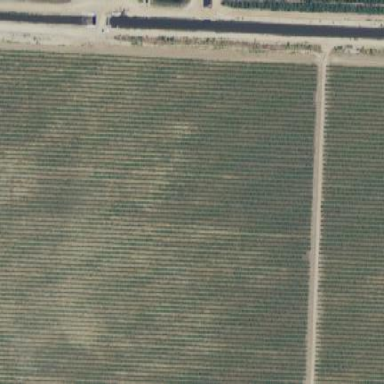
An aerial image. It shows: Vineyard.